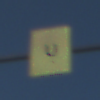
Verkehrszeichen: AnkuendigungOderFortsetzungUmleitungOhnePfeilsymbol
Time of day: MorningAfternoon
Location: Outdoor (Nature)
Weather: Clear
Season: NotSpecified
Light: Natural